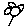
Label: flower